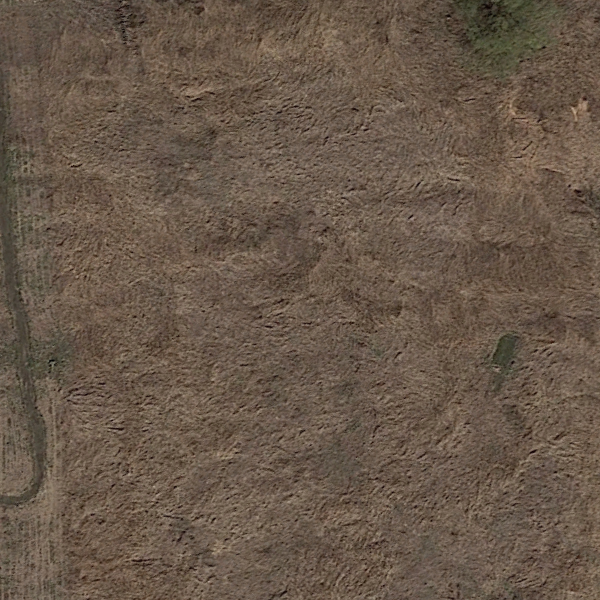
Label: BareLand